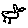
Label: bird